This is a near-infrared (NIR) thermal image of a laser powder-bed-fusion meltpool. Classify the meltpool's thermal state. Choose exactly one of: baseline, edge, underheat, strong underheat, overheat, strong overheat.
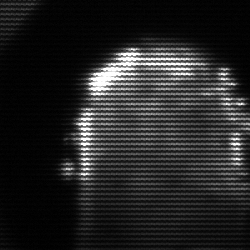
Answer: baseline